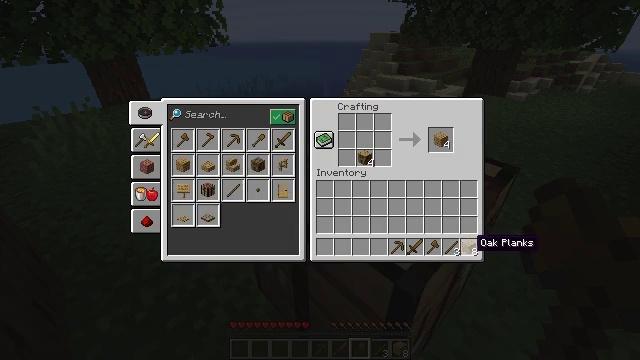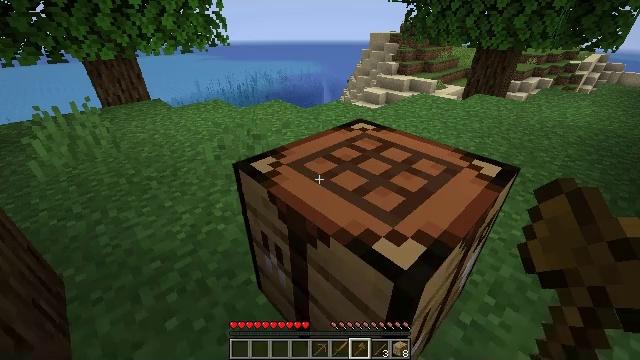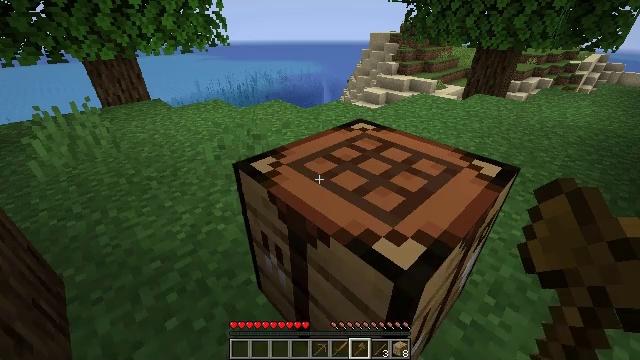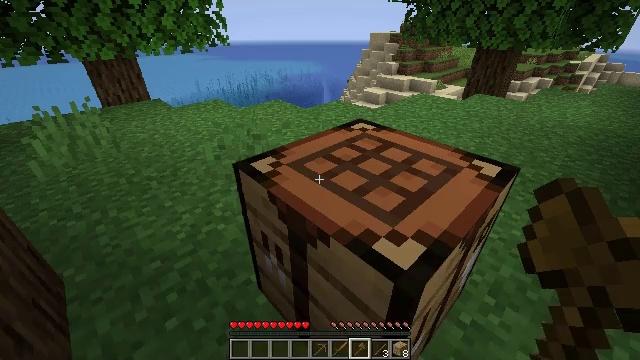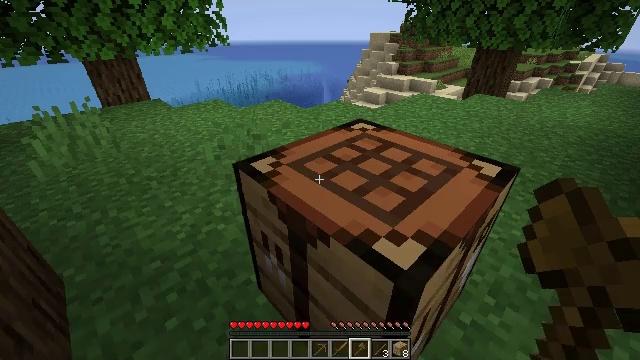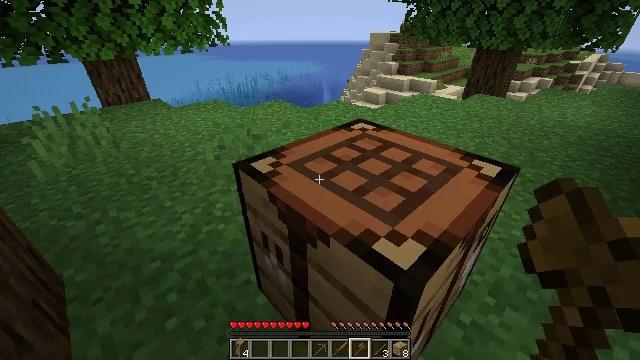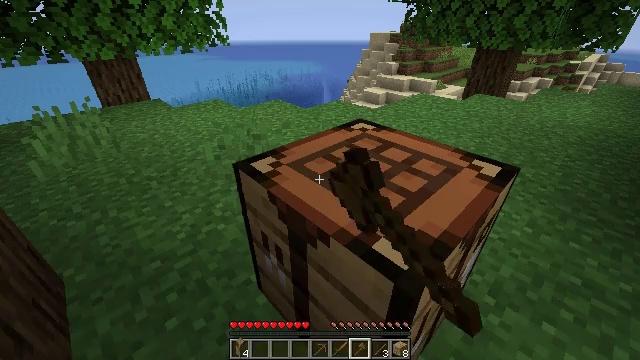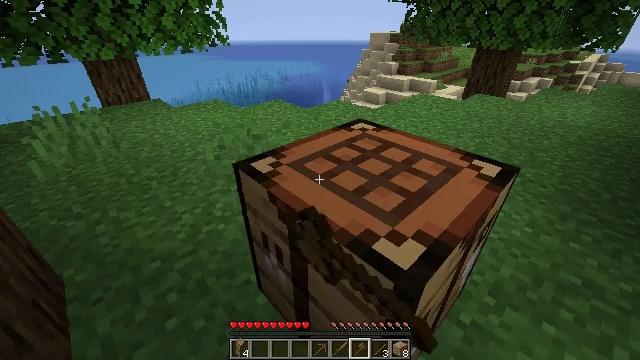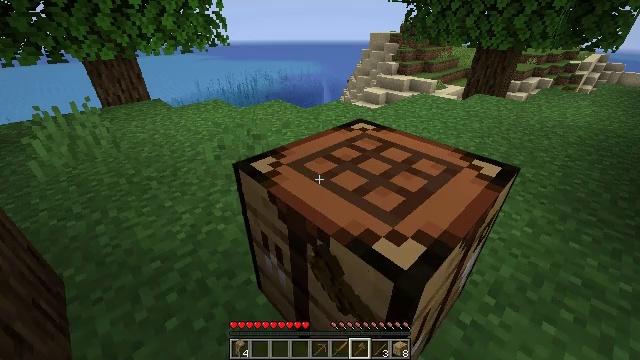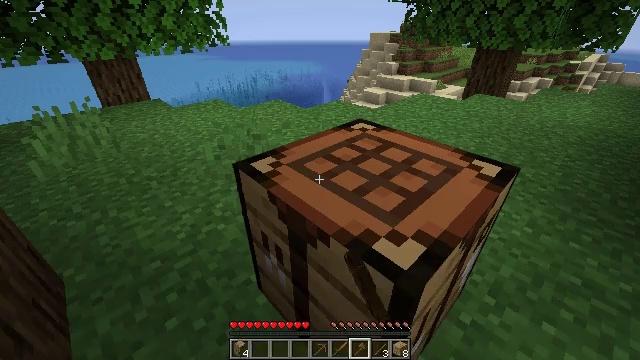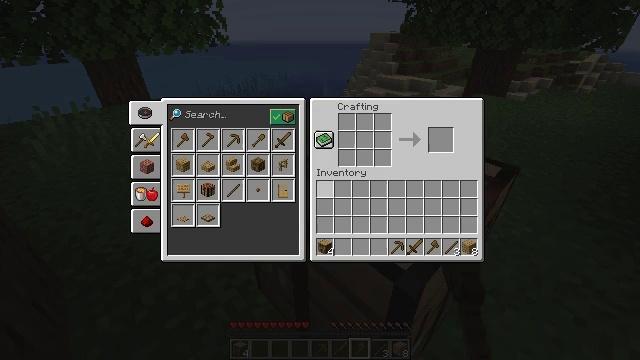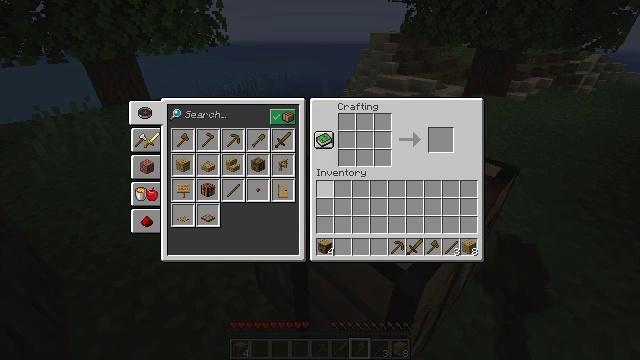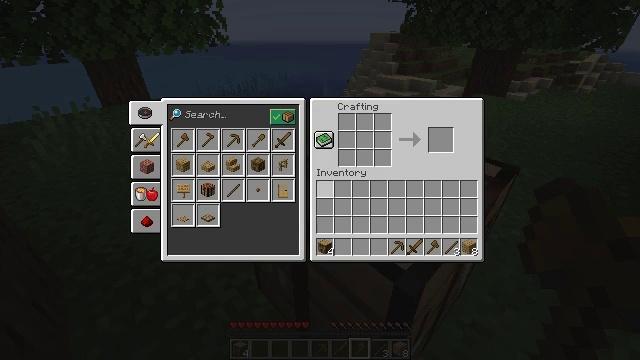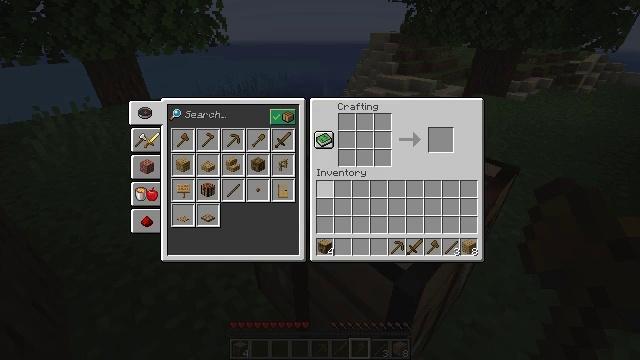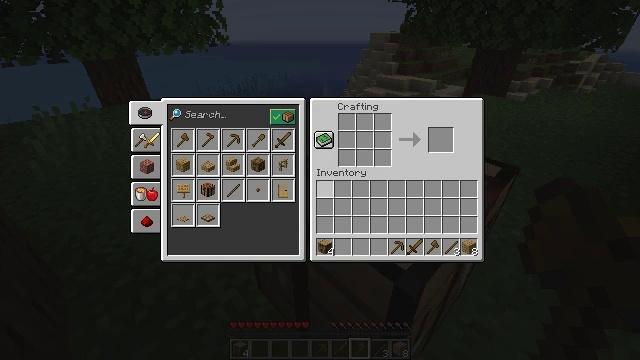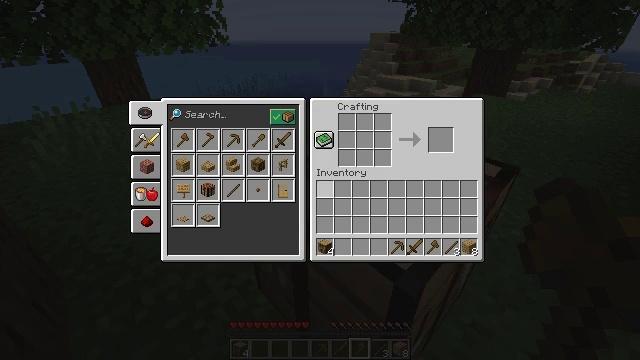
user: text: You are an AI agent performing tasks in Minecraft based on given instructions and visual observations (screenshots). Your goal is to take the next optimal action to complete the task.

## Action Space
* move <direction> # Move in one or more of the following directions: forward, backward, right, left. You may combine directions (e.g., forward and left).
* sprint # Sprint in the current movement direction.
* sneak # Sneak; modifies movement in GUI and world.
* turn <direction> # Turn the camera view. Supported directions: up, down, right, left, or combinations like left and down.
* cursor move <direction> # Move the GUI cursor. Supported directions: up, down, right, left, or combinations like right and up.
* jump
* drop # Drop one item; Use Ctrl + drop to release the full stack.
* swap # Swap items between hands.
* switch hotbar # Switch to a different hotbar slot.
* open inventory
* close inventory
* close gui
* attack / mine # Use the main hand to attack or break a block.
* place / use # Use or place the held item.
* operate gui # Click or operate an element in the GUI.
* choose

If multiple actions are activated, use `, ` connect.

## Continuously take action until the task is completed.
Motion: motion action
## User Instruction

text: To get a oak boat with planks, open a crafting table.
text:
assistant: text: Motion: no_op
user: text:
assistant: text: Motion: close gui
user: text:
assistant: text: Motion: no_op
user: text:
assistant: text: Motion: no_op
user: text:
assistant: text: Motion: use / place
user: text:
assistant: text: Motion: use / place
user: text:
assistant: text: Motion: use / place
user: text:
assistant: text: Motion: no_op
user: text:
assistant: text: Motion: no_op
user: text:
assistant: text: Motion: open gui
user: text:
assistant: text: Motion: no_op
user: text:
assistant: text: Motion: no_op
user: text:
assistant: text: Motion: no_op
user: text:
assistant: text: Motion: no_op
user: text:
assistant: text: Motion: no_op
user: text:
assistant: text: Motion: no_op
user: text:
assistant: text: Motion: no_op
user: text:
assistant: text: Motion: cursor move left
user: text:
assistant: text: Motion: cursor move left
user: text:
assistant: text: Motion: cursor move left
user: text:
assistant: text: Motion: no_op
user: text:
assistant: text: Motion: no_op
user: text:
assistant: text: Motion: no_op
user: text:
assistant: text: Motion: no_op
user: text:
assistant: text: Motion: no_op
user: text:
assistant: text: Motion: no_op
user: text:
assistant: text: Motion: no_op
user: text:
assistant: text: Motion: no_op
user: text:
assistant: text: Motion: no_op
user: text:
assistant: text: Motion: cursor move down